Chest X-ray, AP view. Patient: 28 years old, sex M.
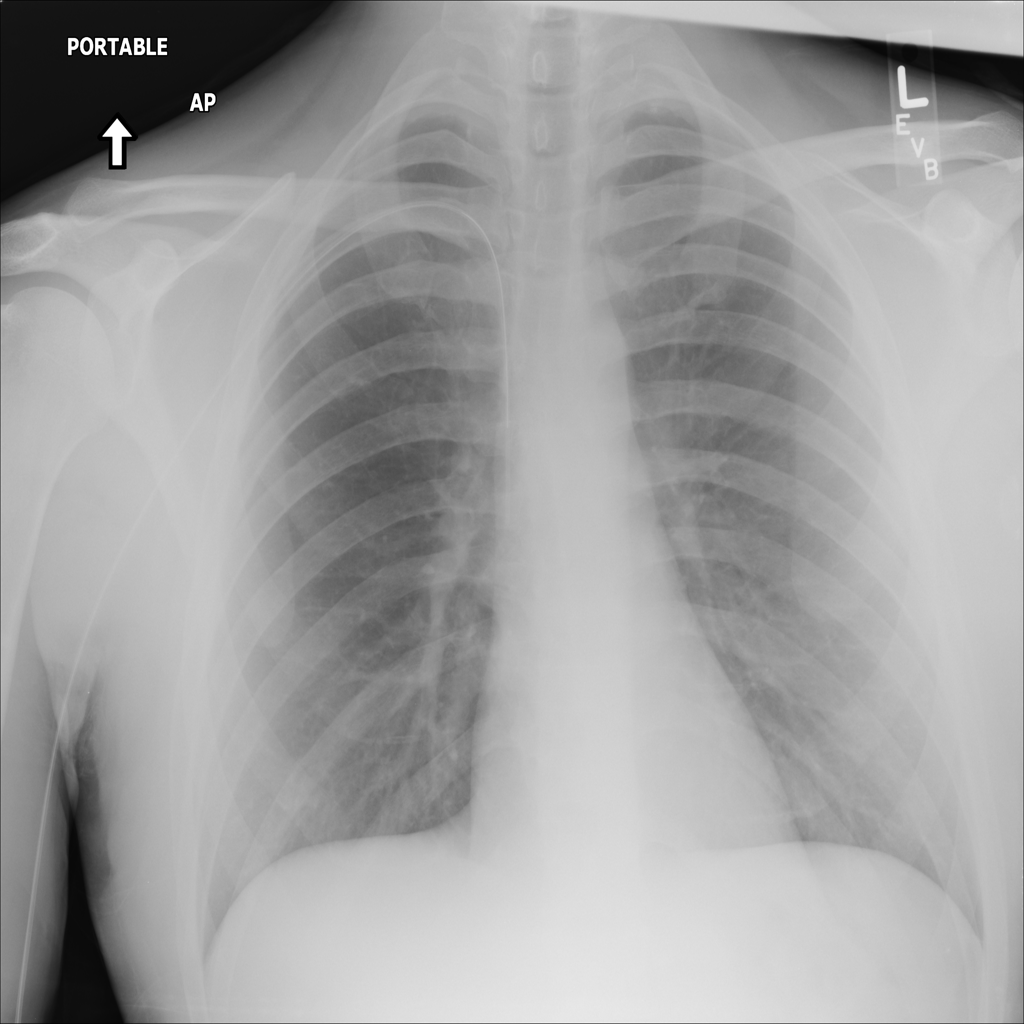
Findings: No Finding